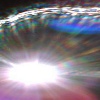
Label: sunburn